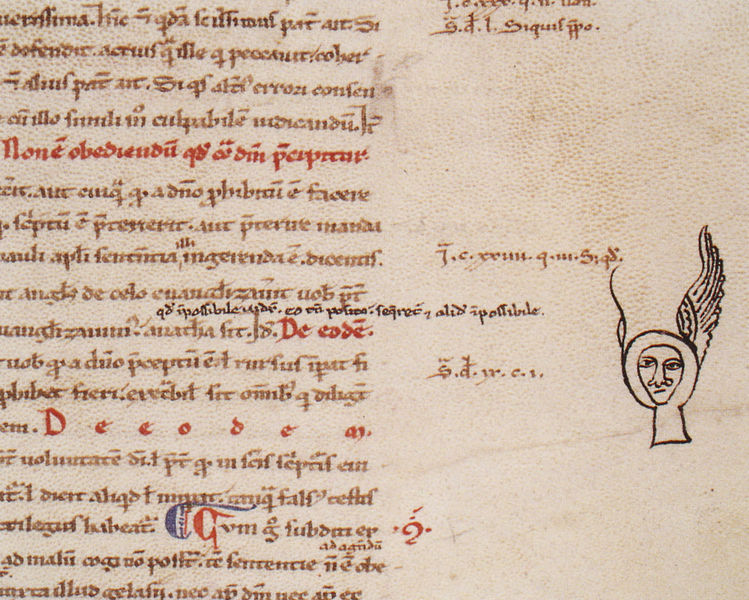
Titel: Decretum Gratiani
Standort: Herkunftsort: Durham, Kathedrale (EU - GB)
Institution: Cambridge, Sidney Sussex College
Schlagwörter: blau, feder, flügel, kopf, gelb, braun, hut, mund, nase, schwarz, skizze, zeichnung, rot, alt, augen, gesicht, hals, blatt, engel, schrift, rand, blue, red, face, detail, brown, maske, narr, buch, kloster, seite, text, buchstaben, initiale, tinte, pergament, antik, mittelalter, schriftstück, drawing, paper, sketch, writing, letter, handschrift, dokument, small, latein, lateinisch, anmerkungen, latin, anmerkung, decode, ange, book, buchmalerei, script, manuskript, blank, wing, bible, nae, scriptor, écriture, numbers, lettres, 1, none, codex, mauscrit, codes, noote